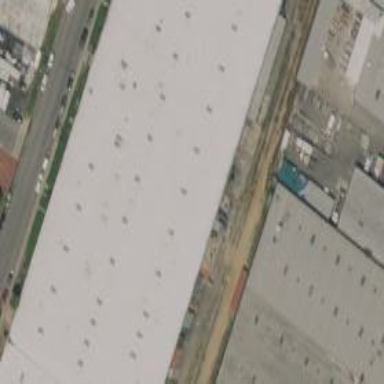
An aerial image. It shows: Industrial building.